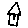
Label: house